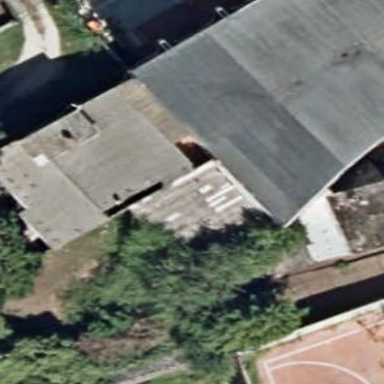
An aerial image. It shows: Warehouse.